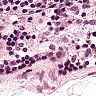
Metastatic tissue present: no